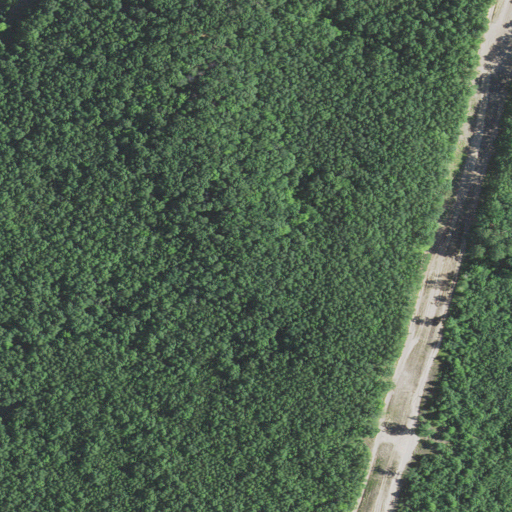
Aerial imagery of mountain in Michigan named Ester Hill containing deciduous forest, grassland, and mixed forest